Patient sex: F
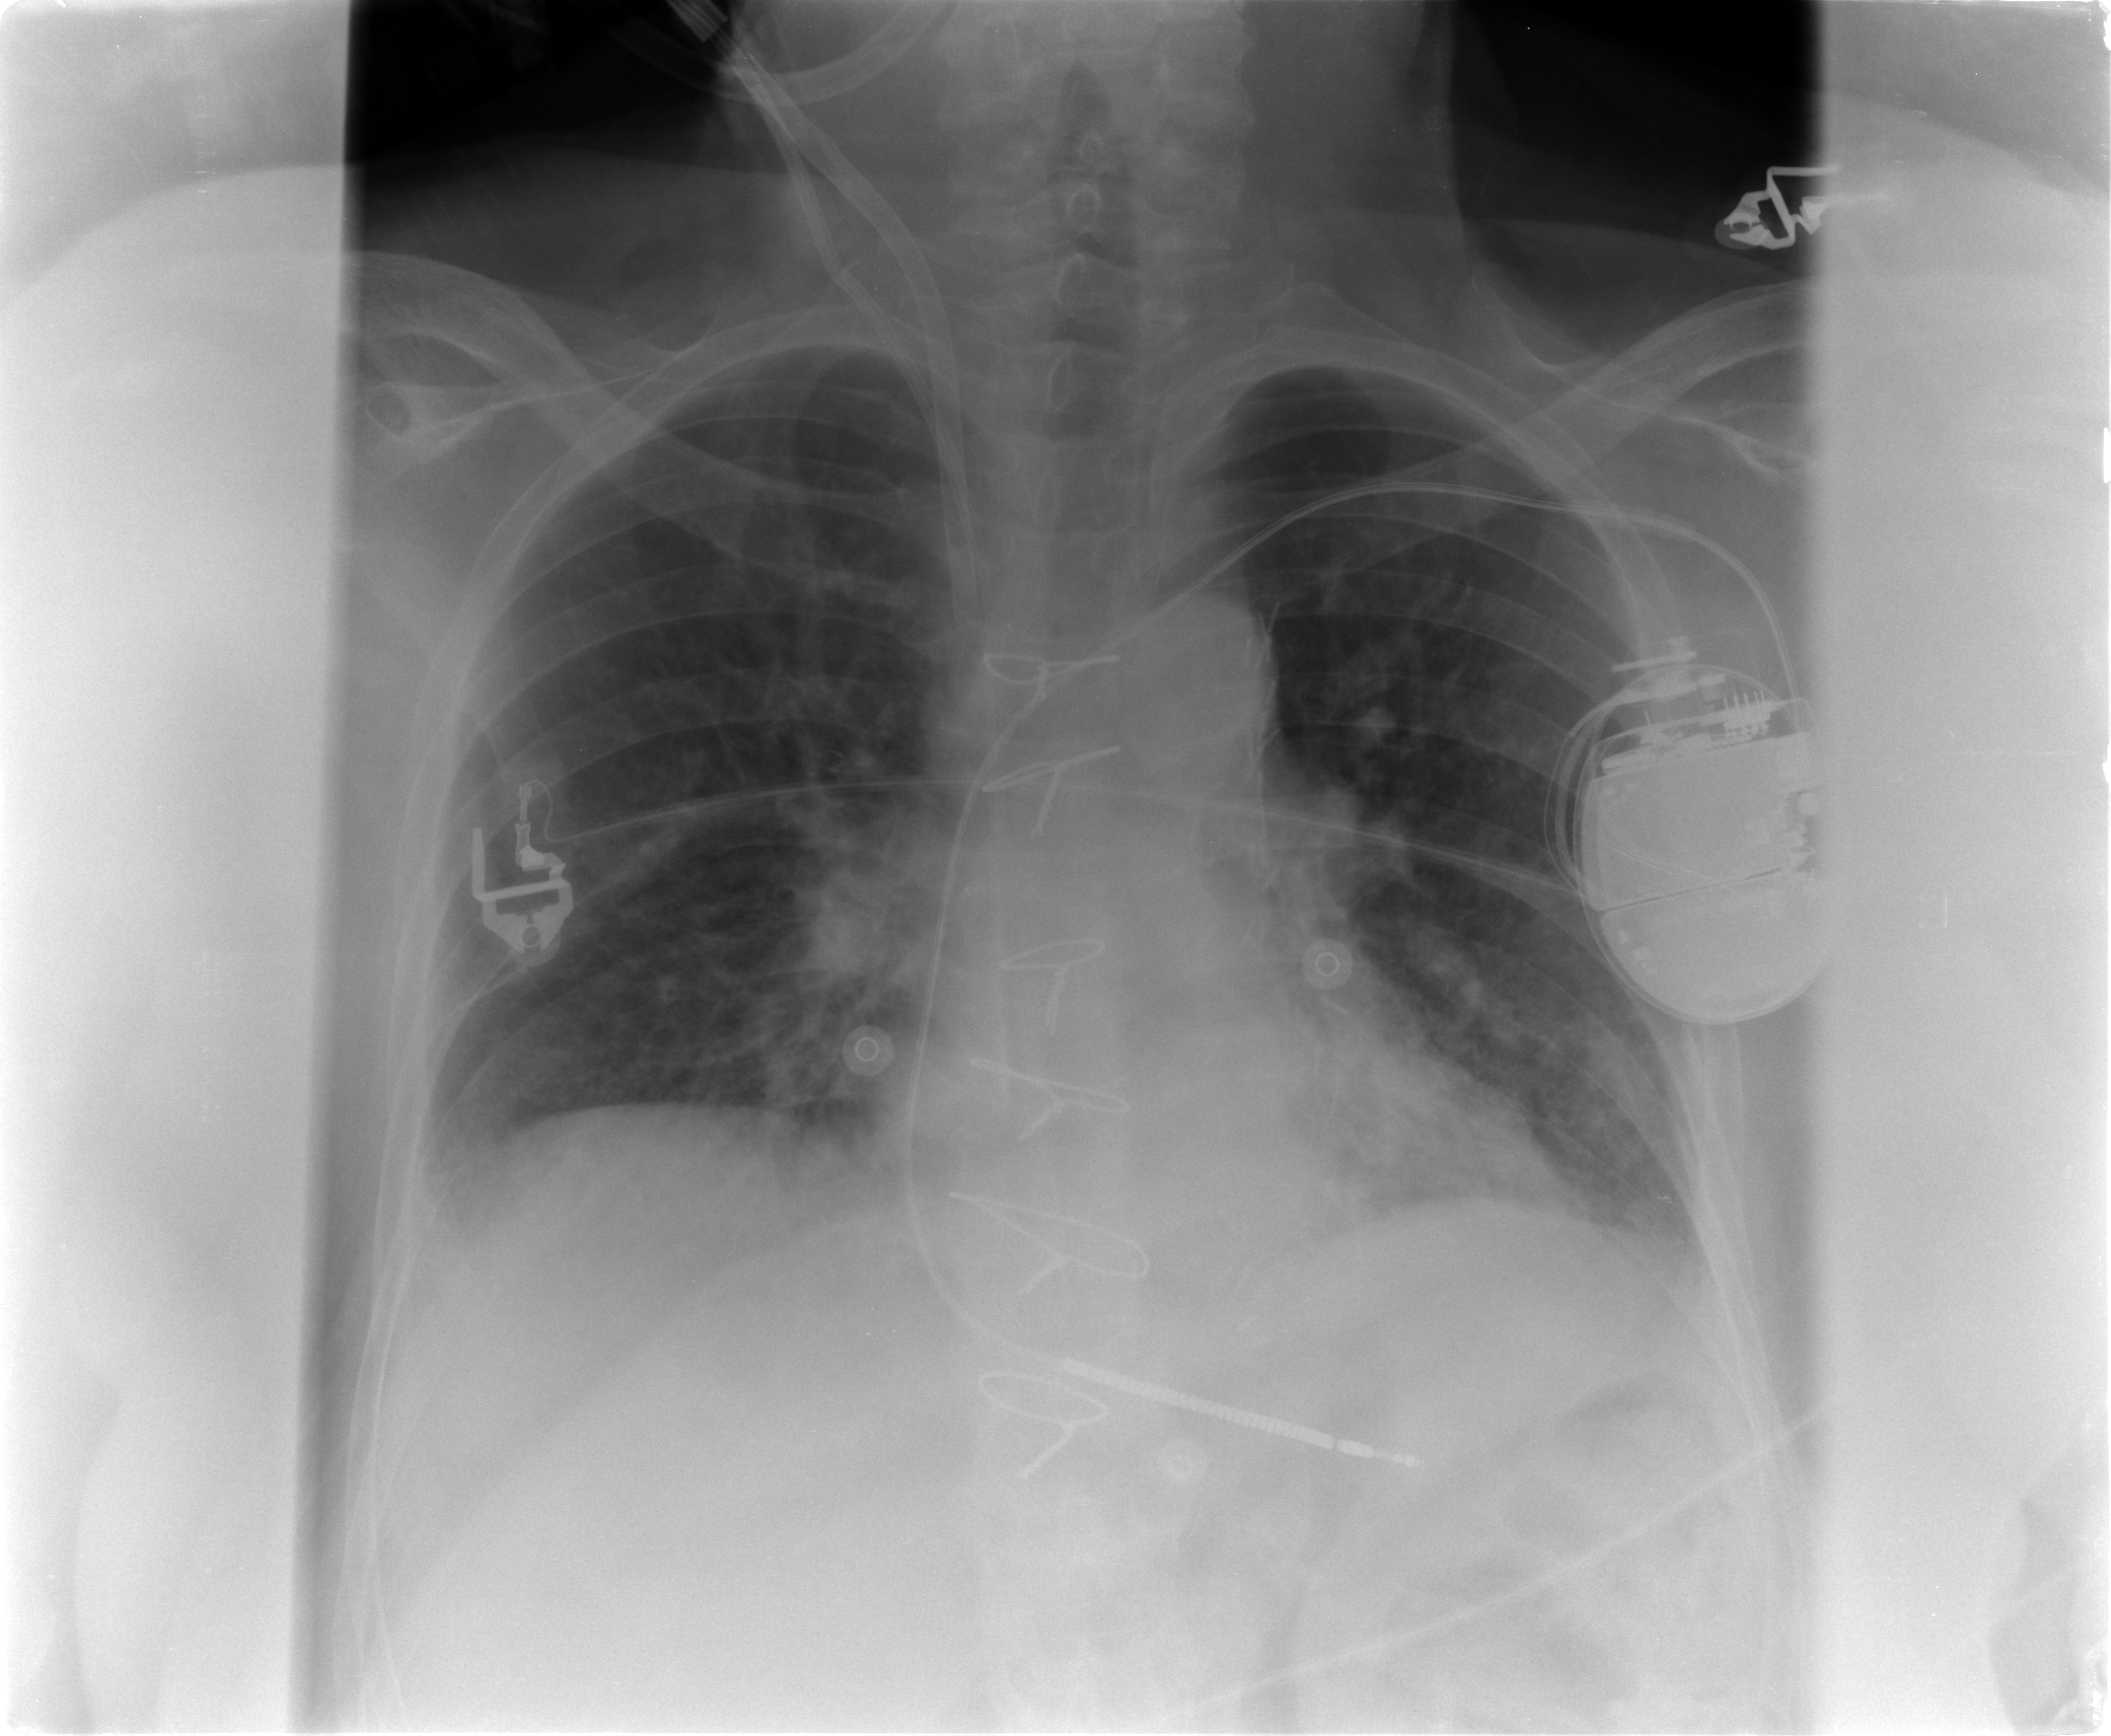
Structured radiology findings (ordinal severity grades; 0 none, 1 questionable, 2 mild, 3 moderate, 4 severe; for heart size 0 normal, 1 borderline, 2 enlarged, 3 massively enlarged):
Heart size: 2
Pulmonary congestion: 2
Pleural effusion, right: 2
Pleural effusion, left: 0
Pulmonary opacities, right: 2
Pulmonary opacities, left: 0
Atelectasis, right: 2
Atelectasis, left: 0